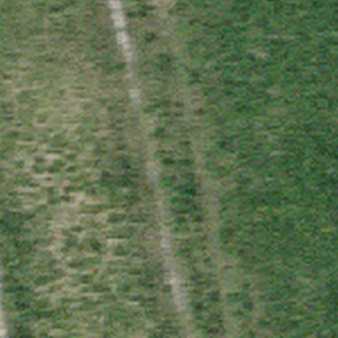
Label: other